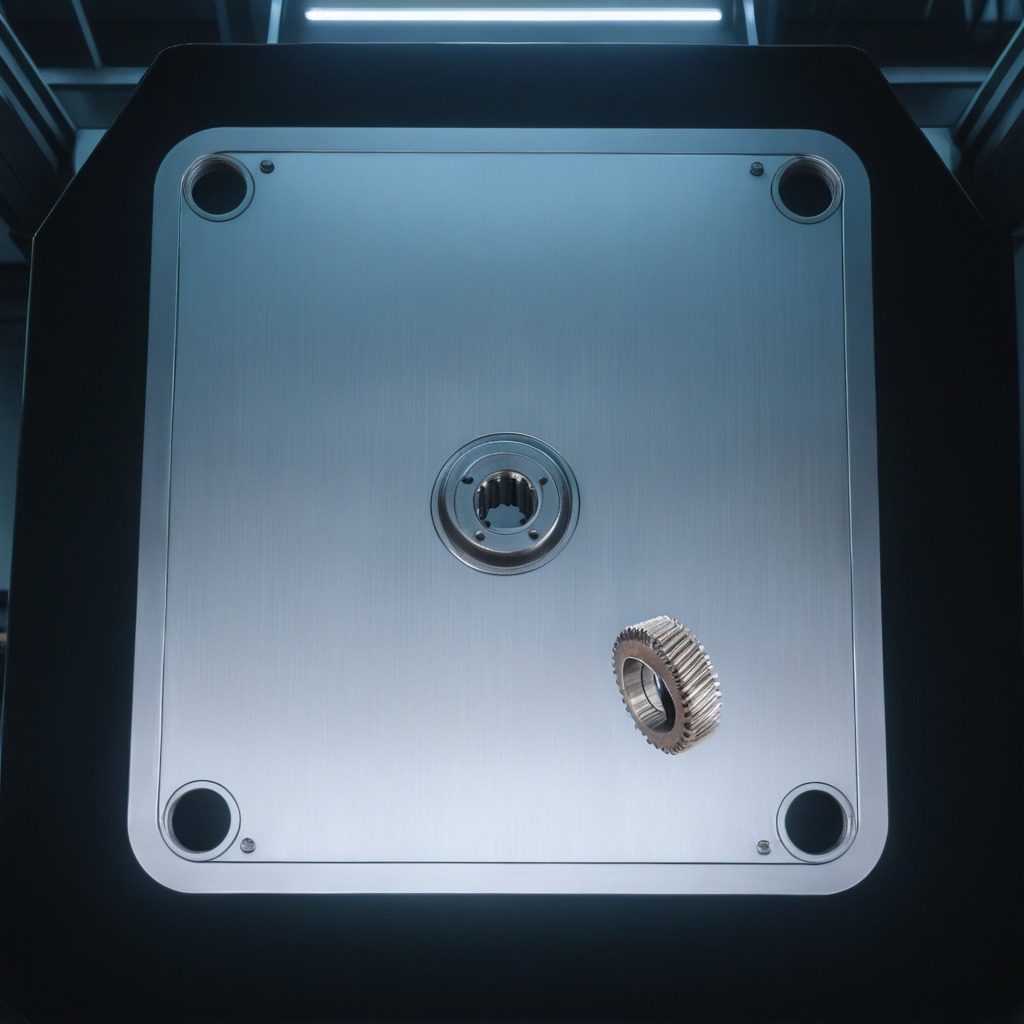
A steel gear with teeth is lying on a metal table in a machine shop under fluorescent lights.